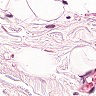
Metastatic tissue present: no